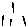
Label: line